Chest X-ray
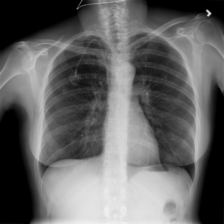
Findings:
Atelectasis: negative
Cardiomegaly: negative
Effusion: negative
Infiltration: negative
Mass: negative
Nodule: negative
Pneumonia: negative
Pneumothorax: negative
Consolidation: negative
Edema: negative
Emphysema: negative
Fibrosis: negative
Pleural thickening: negative
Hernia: negative